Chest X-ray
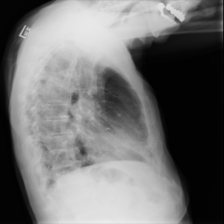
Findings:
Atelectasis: negative
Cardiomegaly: negative
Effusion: negative
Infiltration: negative
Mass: negative
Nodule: positive
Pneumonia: negative
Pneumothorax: negative
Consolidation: negative
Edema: negative
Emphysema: negative
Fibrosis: negative
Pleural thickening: negative
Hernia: negative